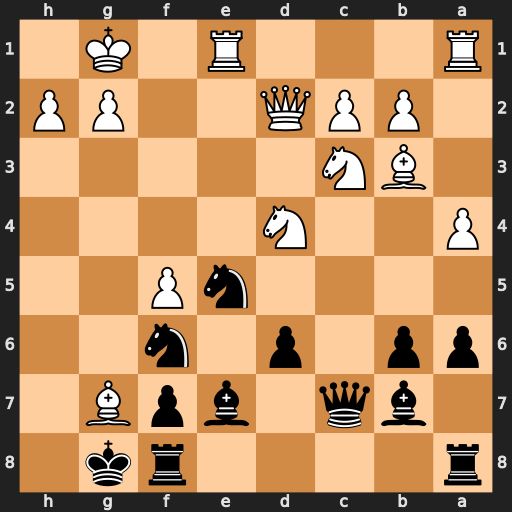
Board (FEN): r4rk1/1bq1bpB1/pp1p1n2/4nP2/P2N4/1BN5/1PPQ2PP/R3R1K1
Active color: b
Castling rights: -
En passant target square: -
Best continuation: Kxg7 Qg5+ Kh8